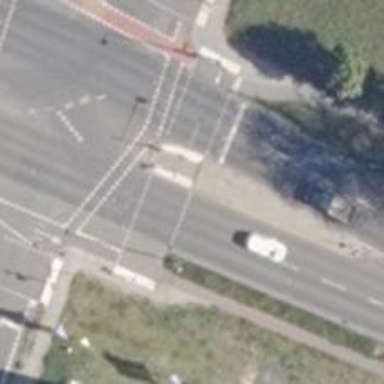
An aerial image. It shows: Road with traffic signals for signaling.